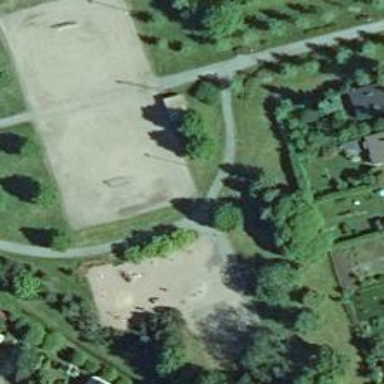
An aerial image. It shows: Playground area for leisure activities on the land.